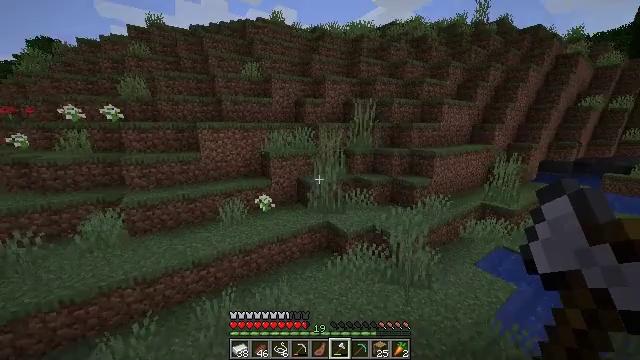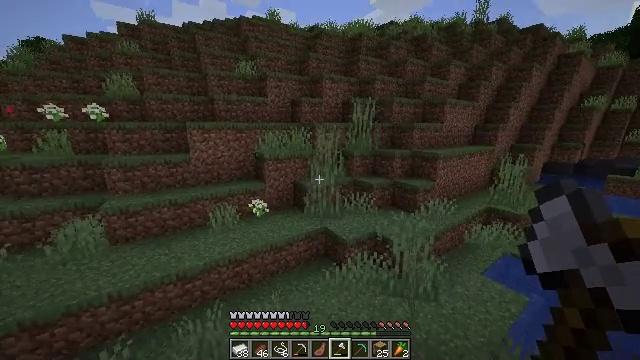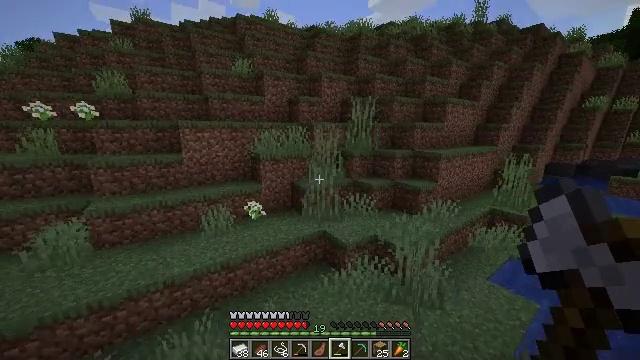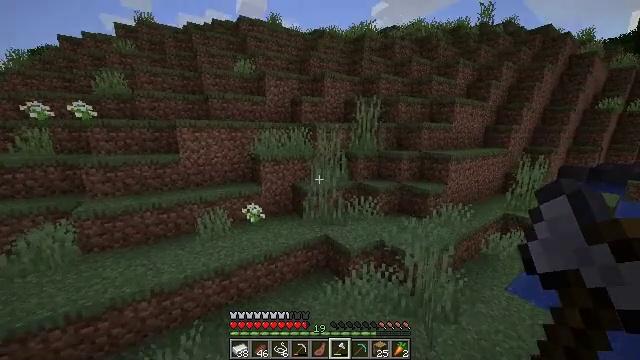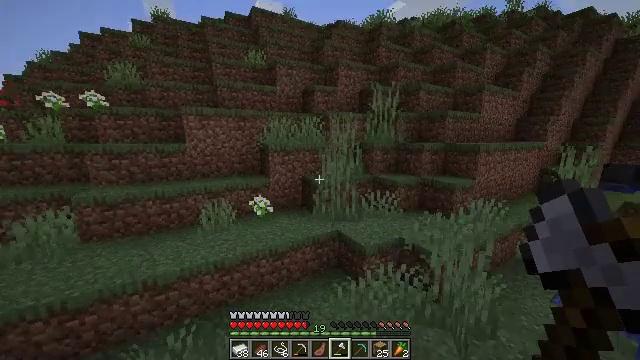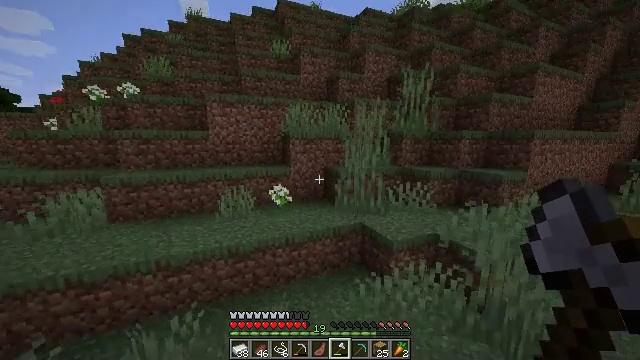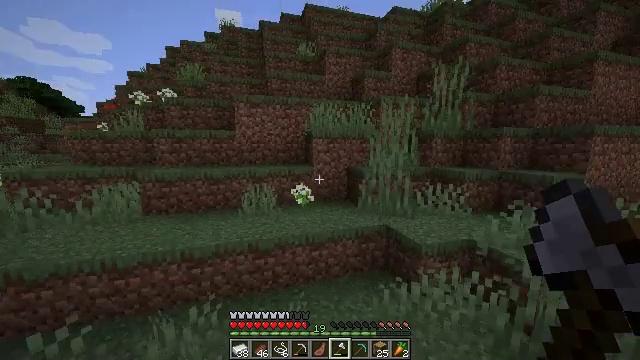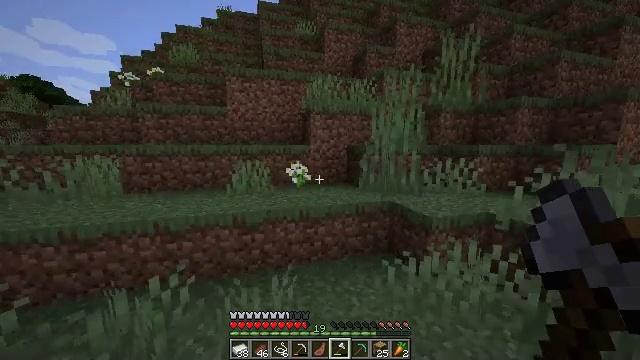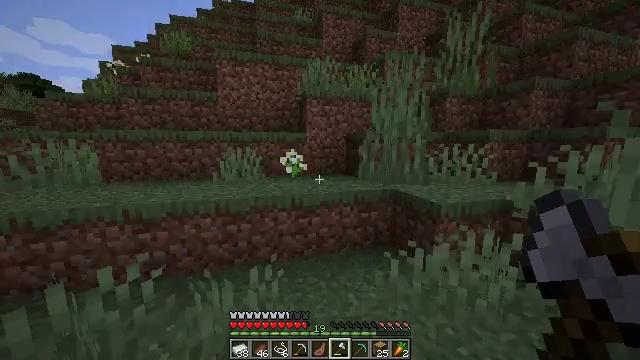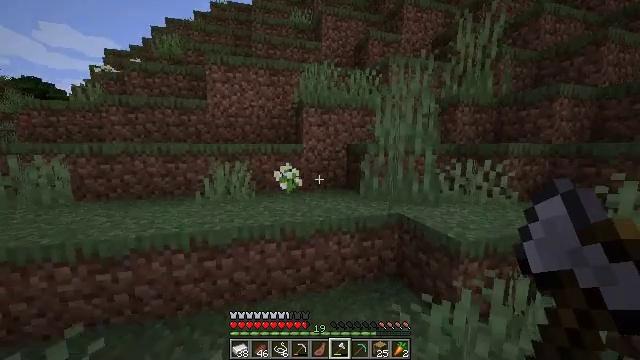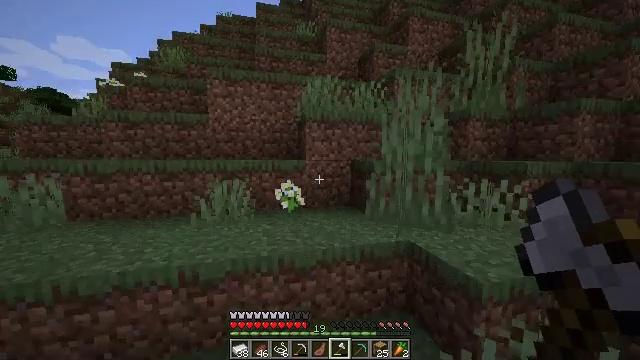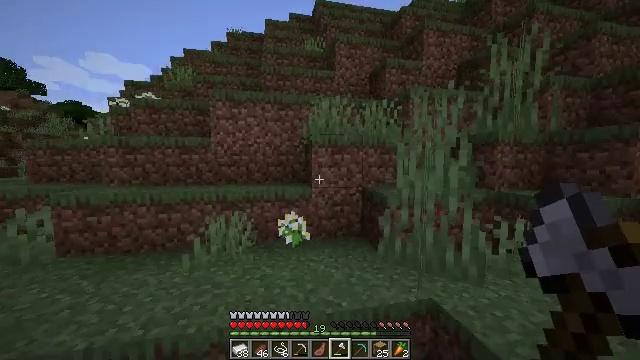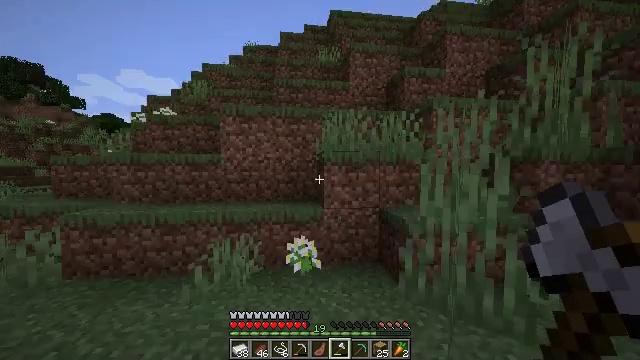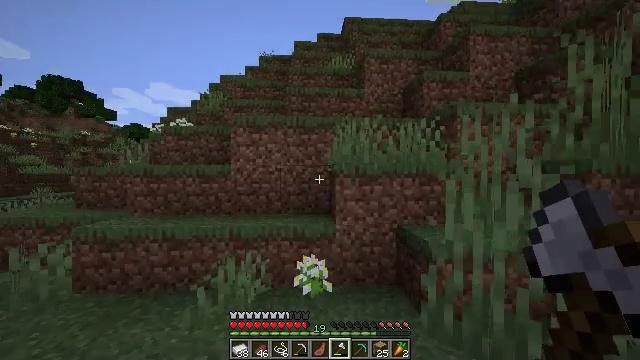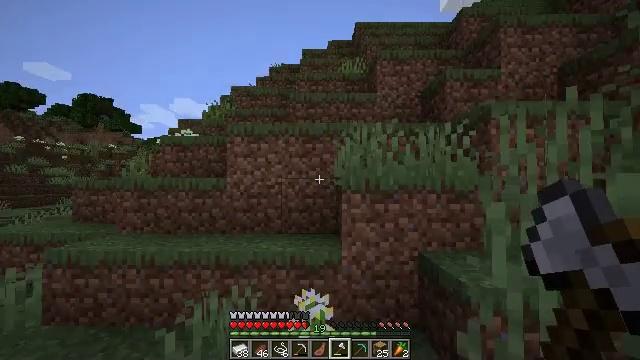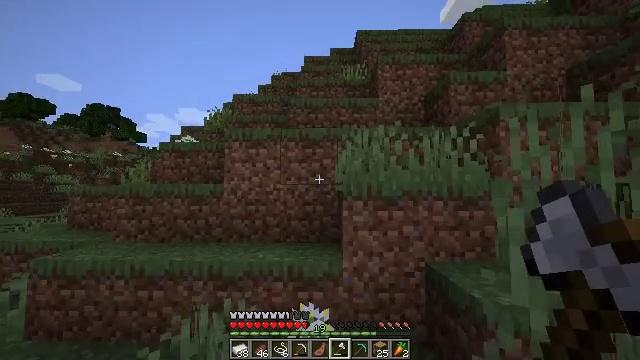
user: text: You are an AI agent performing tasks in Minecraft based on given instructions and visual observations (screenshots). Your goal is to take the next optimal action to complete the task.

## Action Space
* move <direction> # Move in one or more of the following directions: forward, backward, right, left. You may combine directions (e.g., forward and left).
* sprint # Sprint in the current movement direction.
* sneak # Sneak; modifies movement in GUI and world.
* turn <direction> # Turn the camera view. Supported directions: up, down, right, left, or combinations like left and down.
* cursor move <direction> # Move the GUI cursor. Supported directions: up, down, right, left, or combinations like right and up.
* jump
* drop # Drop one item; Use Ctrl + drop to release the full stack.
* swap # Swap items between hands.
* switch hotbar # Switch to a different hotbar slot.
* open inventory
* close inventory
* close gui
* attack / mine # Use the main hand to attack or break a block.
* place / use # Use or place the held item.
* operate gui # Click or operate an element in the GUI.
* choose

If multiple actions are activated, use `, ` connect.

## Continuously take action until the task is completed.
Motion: motion action
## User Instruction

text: Combat the sheep.
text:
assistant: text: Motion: move forward, jump
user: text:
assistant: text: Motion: move forward, jump
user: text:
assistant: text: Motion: move forward, turn up, jump
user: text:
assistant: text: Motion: move forward, turn left, jump
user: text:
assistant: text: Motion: move forward, sprint, turn left, jump
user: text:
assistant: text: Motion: move forward, sprint, turn left and up, jump
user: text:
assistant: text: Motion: move forward, sprint, jump
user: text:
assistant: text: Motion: move forward, sprint, jump
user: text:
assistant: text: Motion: move forward, jump
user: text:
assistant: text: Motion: move forward, turn left and up, jump
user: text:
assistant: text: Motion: move forward, turn left and up, jump
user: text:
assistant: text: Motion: move forward, turn left and up, jump
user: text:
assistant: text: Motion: move forward, sprint, turn left and up, jump
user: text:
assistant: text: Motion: move forward, sprint, turn left and up, jump
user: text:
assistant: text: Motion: move forward, sprint, turn up, jump
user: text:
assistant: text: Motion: move forward, sprint, turn up, jump
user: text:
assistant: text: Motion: move forward, sprint, turn right and up, jump
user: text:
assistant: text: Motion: move forward, turn up, jump
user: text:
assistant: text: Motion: move forward, jump
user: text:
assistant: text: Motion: move forward, jump
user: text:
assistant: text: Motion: move forward, sprint, jump
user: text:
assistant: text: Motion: move forward, sprint, jump
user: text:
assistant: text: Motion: move forward, sprint, jump
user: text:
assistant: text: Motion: move forward, sprint, jump
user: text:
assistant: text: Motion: move forward, sprint, jump
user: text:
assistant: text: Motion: move forward, turn left and down, jump
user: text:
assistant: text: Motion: move forward, turn left and down, jump
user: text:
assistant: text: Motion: move forward, turn left, jump
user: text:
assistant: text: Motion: move forward, turn left, jump
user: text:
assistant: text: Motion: move forward, sprint, turn left, jump